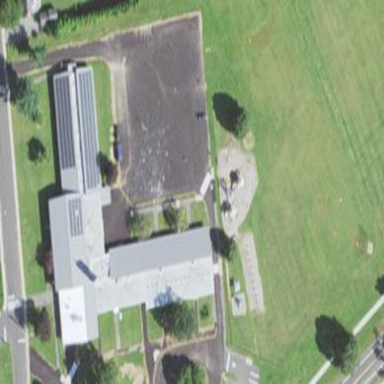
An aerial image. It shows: School.